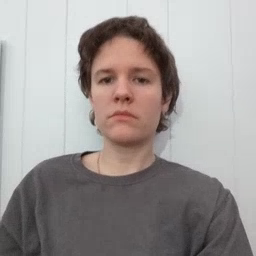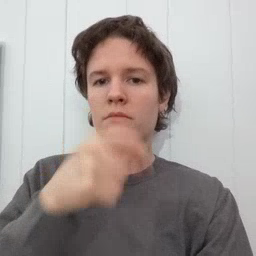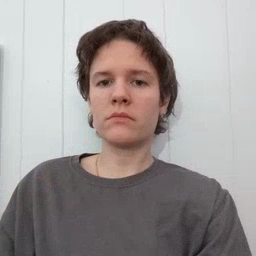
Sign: pencil